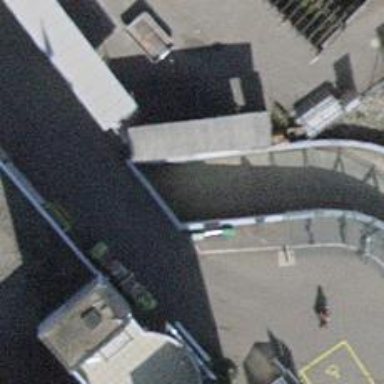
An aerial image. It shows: Parking entrance.